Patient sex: F
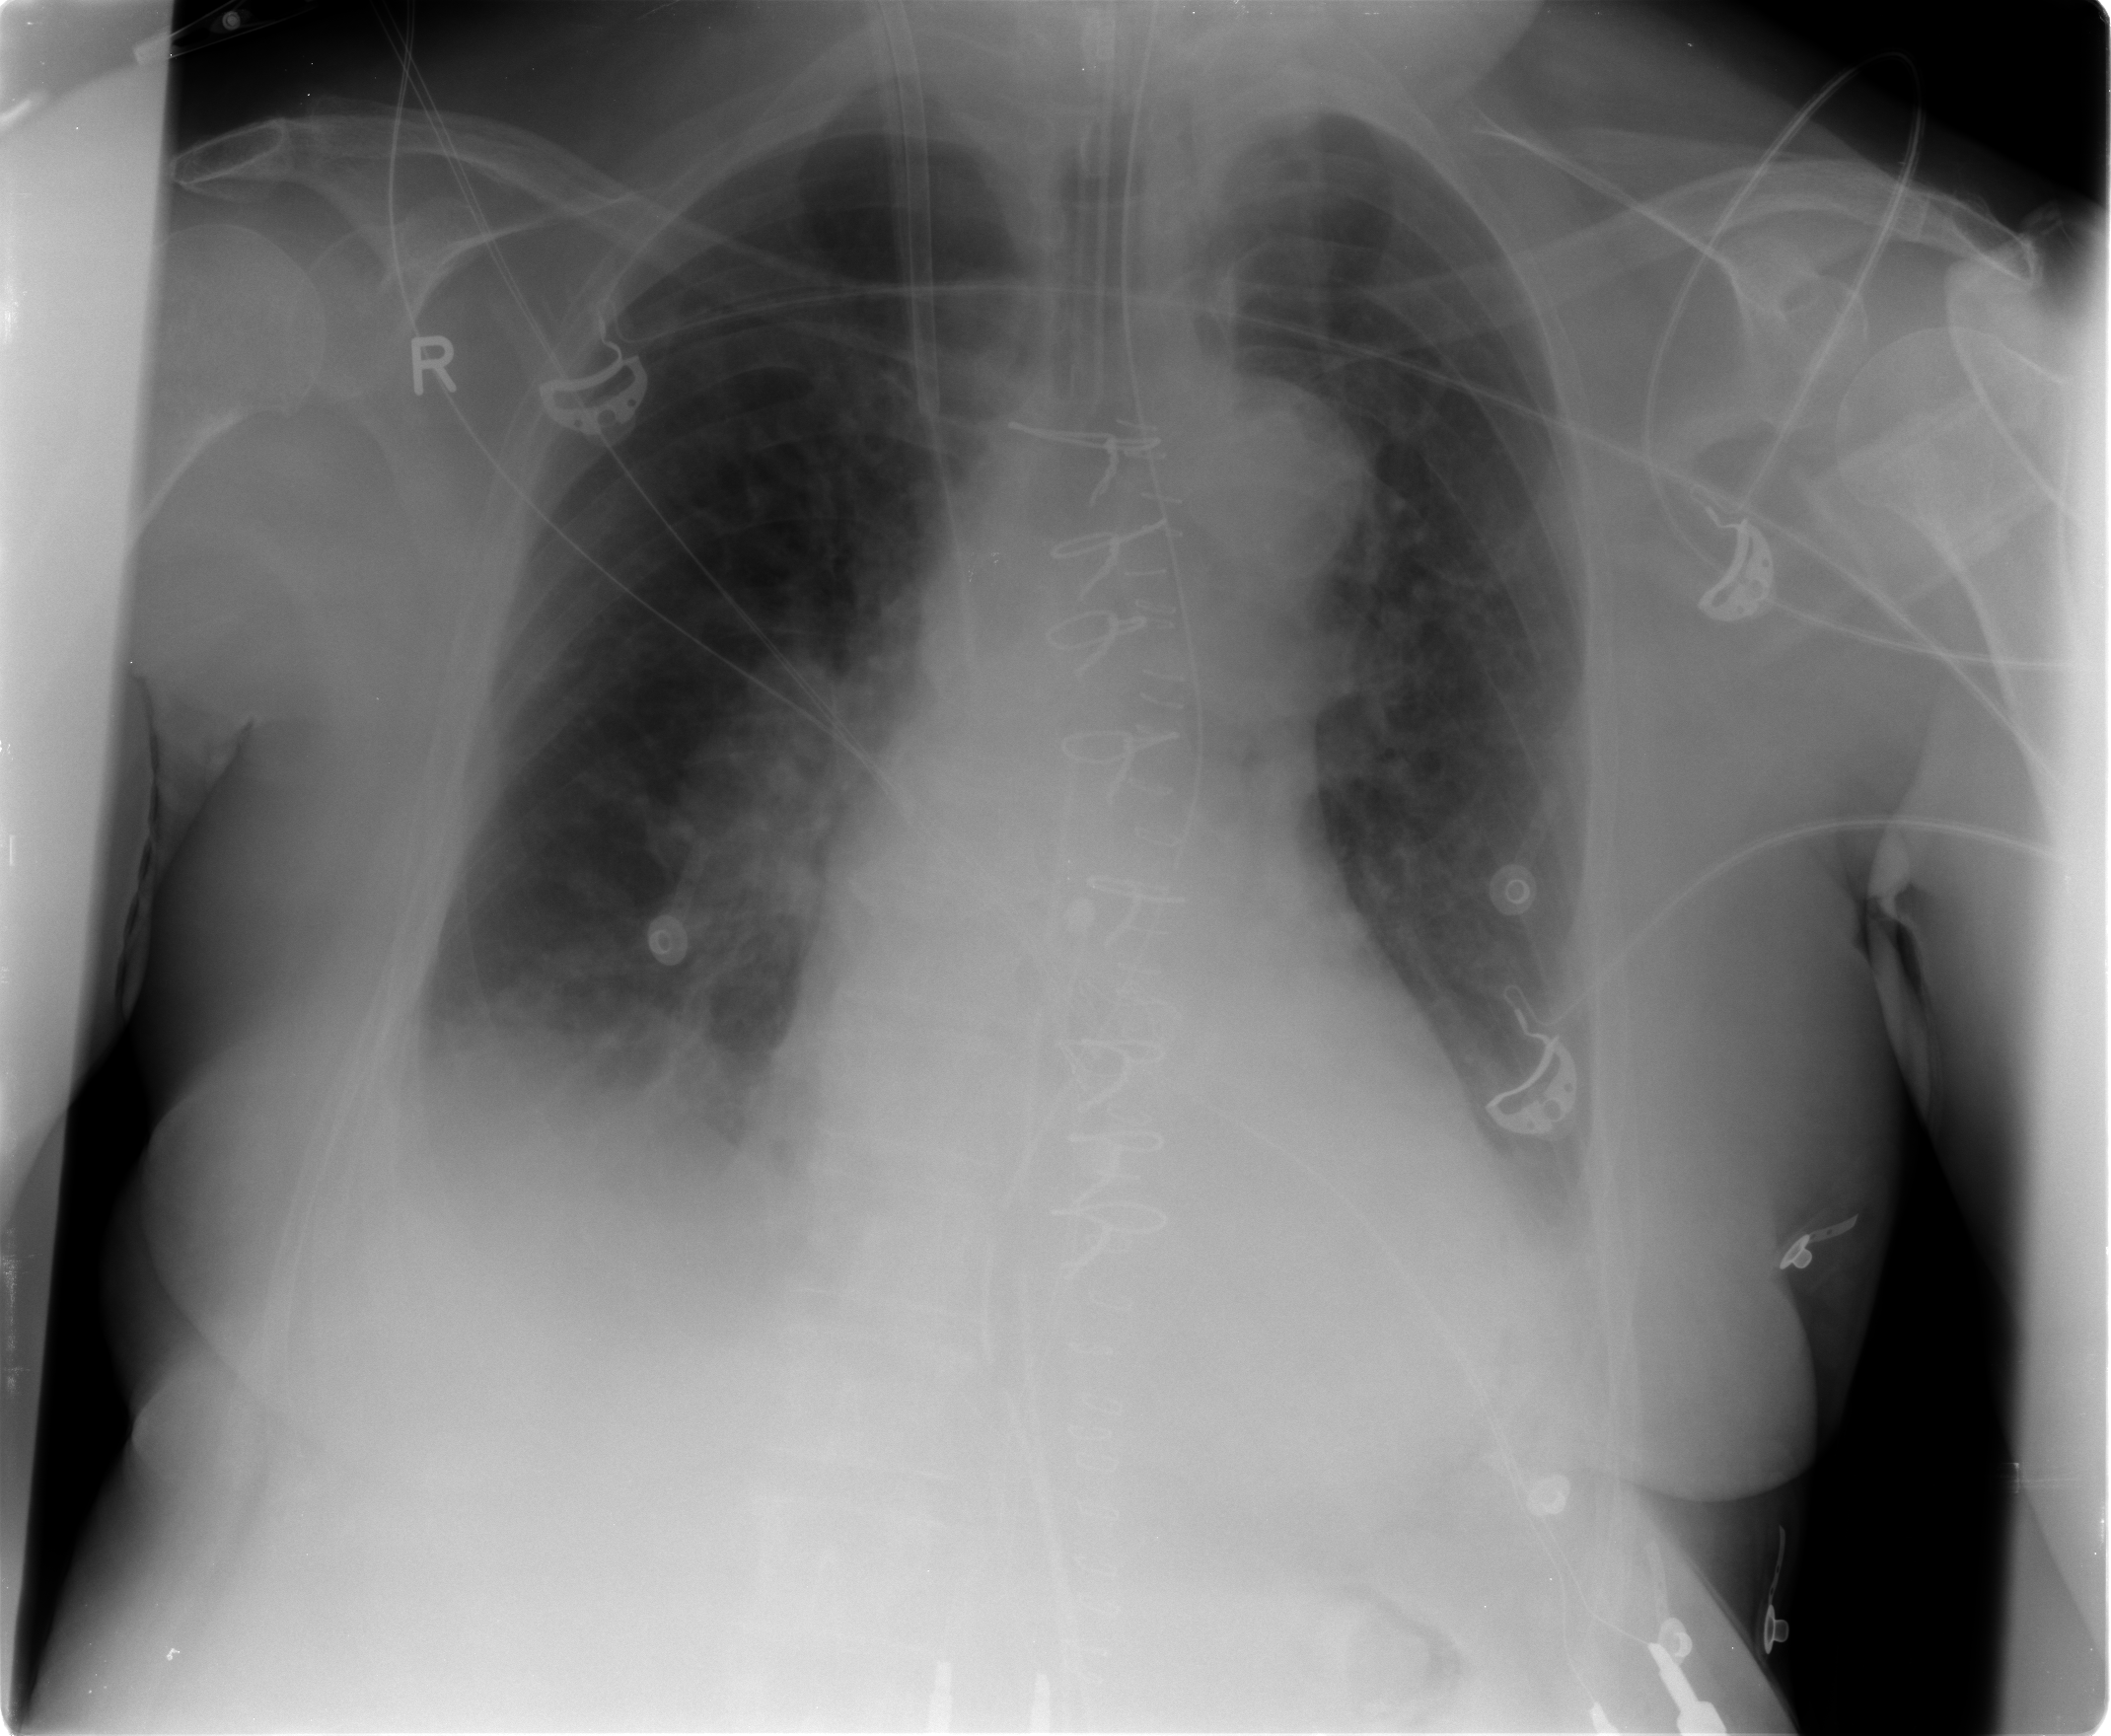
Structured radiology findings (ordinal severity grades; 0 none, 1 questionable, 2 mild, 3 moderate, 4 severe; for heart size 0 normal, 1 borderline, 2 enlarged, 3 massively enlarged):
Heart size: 0
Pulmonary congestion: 2
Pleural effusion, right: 2
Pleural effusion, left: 2
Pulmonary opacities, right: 0
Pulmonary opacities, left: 0
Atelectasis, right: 2
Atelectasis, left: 0